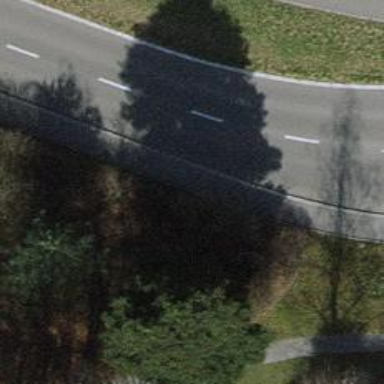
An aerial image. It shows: Asphalt sidewalk.